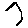
Label: hexagon